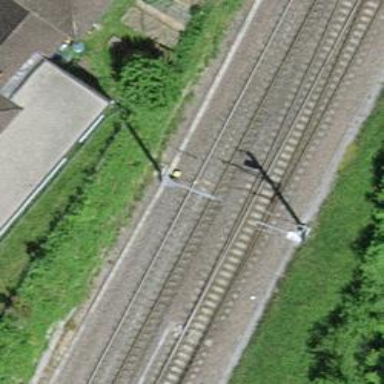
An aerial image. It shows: Railway switch.